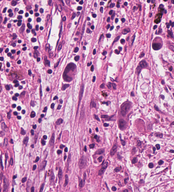
Tumor epithelial tissue: yes
Tumor-associated stroma tissue: yes
Normal tissue: no